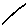
Label: line